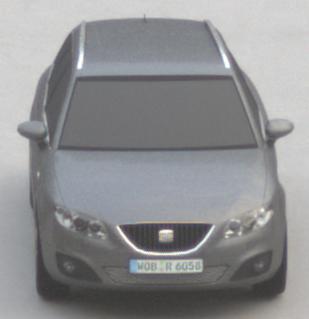
Make: SEAT
Model: Exeo ST 1.6
Detailed model: Exeo (3R) ST
Model produced from: 2010/05
Model produced until: 2010/08
Doors: 5
Color: gray
Road condition: dry road
Daytime: sunrise or sunset
Contrast: low contrast